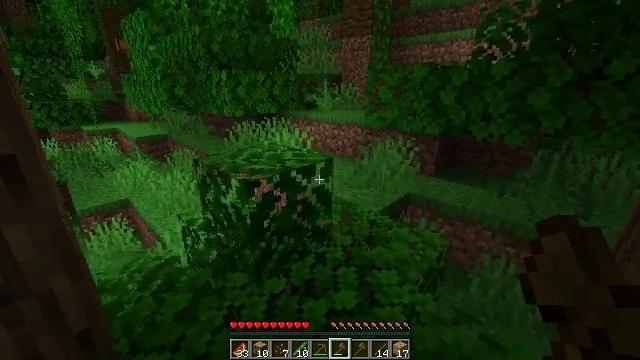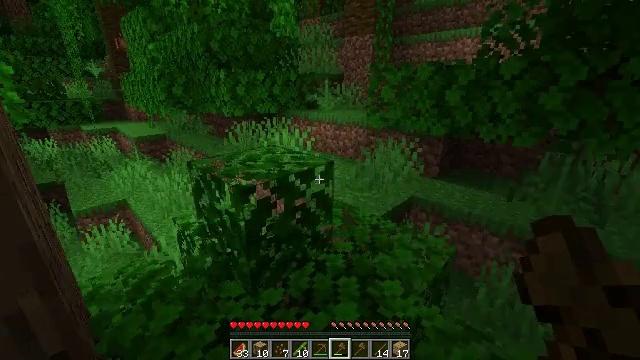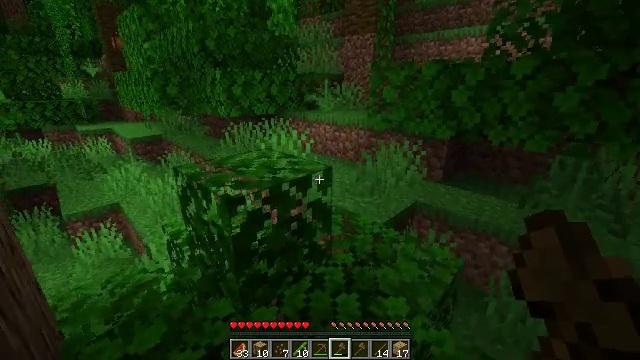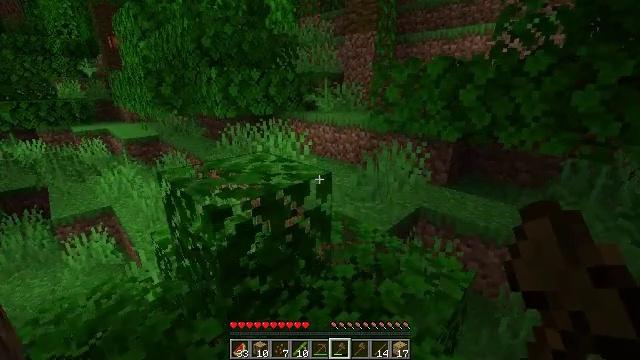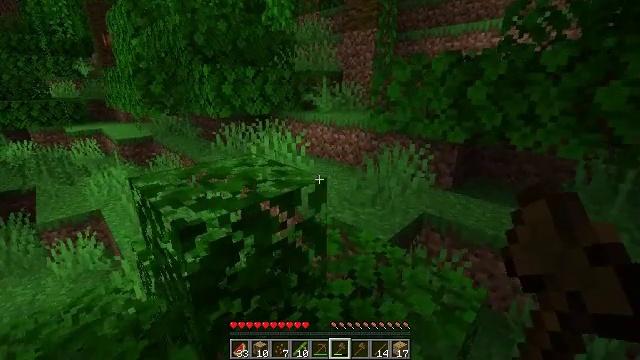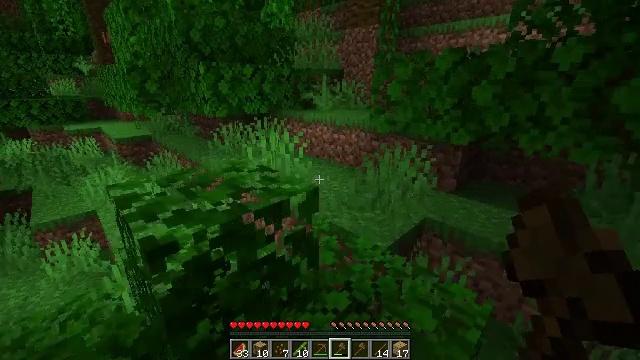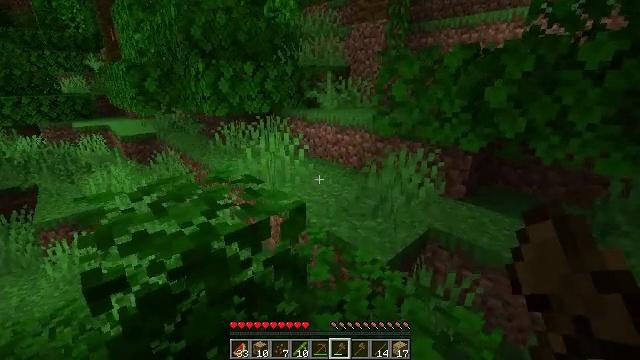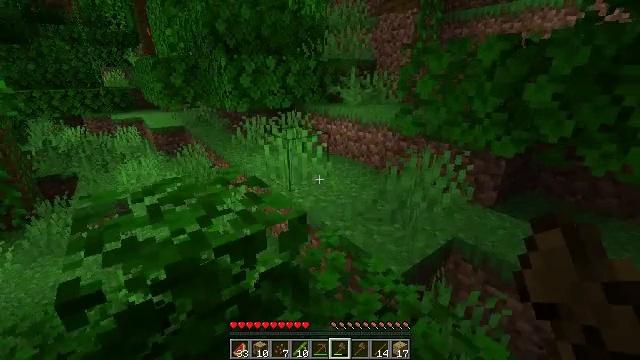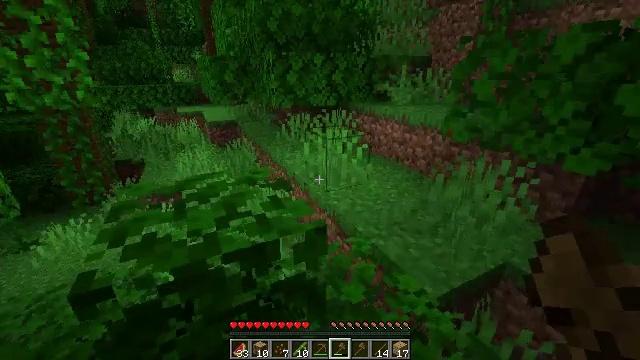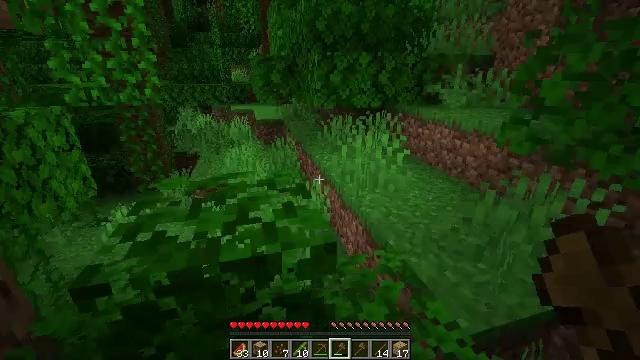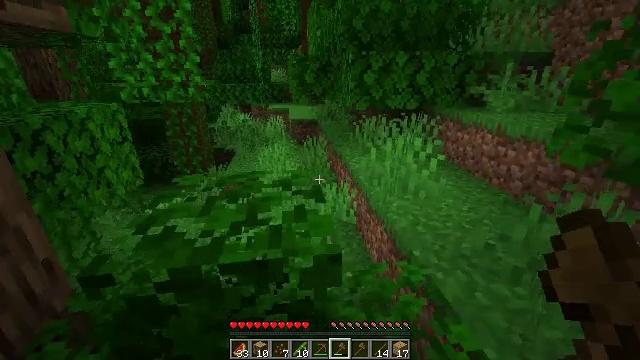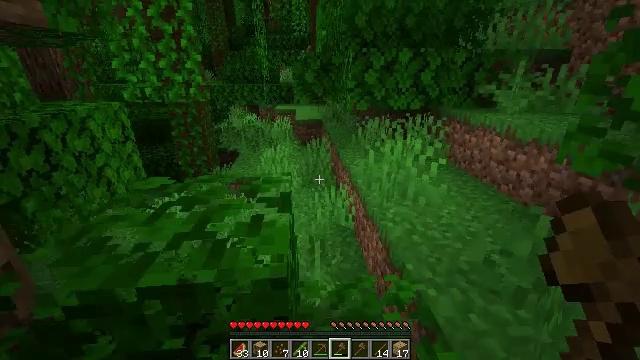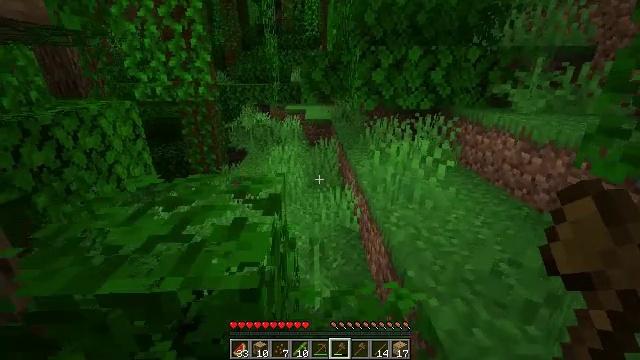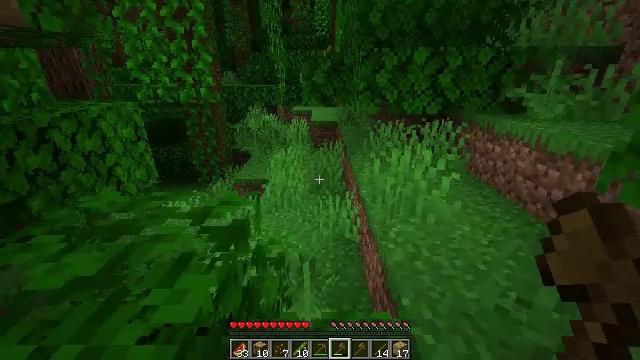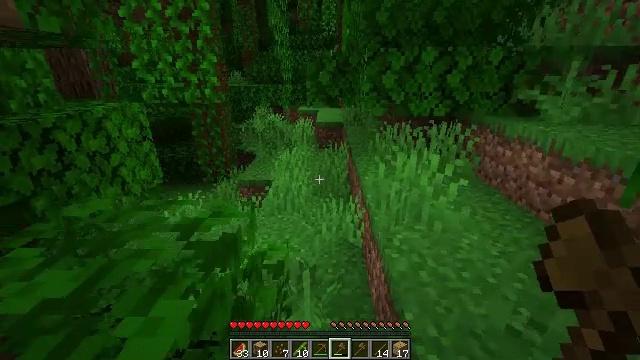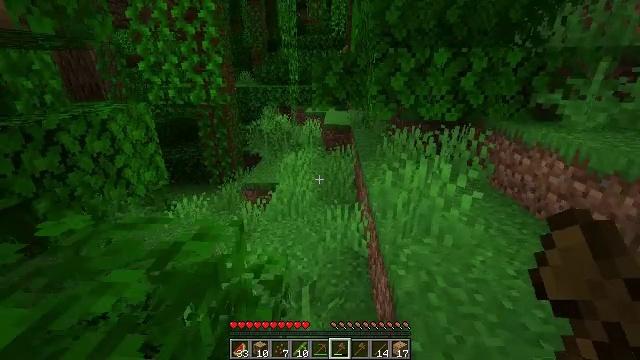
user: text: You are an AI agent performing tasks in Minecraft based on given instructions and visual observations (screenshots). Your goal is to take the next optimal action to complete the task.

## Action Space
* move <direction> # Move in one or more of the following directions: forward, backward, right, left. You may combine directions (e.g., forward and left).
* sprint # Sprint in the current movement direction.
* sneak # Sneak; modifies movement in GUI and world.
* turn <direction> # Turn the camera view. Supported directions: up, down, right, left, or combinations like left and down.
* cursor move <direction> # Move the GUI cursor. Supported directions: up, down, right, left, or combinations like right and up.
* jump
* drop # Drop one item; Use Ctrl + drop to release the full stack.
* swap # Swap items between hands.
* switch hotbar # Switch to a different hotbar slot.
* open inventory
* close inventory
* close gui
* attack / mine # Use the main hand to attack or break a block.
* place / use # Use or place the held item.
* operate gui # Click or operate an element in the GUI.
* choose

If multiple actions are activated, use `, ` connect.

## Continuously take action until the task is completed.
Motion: motion action
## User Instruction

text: Gather jungle leaves from the tree.
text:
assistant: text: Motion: move forward
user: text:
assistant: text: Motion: move forward
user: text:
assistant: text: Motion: move forward
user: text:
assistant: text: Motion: move forward and move right
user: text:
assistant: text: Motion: move forward and move right
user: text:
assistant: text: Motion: move forward and move right, turn left
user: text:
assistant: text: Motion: move forward and move right, turn left and down
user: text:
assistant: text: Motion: move forward and move right, turn left
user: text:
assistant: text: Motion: move forward and move right, turn left
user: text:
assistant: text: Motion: move forward and move right, turn left
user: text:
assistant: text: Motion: move forward and move right, turn left
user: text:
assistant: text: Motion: move forward and move right, turn left
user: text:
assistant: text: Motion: move forward, turn left
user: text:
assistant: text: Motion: move forward, turn left
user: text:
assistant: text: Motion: move forward, turn left
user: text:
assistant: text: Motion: move forward and move right, turn left
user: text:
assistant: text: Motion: move forward and move right
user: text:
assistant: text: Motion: move forward and move right
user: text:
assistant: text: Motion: move forward and move right
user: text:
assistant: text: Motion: move forward and move right
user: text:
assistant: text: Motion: move forward and move right, turn left
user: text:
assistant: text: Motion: move forward and move right, turn left
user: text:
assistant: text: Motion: move forward and move right, turn left and up
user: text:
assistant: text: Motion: move forward and move right, turn left and up
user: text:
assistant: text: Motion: move forward, turn left and up
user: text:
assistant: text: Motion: move forward, turn left
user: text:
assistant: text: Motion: move forward, turn left
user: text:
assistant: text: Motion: move forward, turn left
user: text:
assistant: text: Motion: move forward and move left, turn left and down
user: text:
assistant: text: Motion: move forward and move left